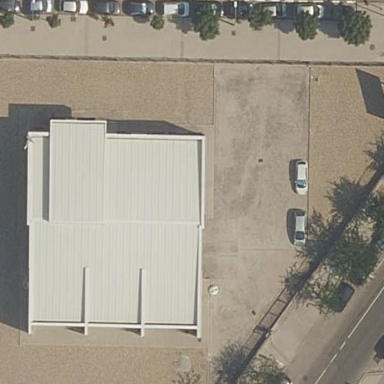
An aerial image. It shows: Outdoor distribution substation.